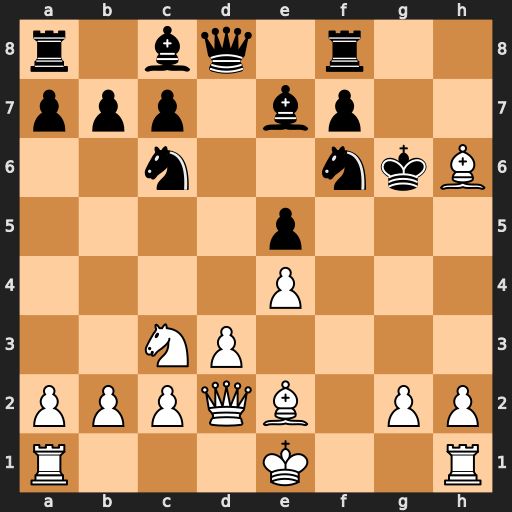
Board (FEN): r1bq1r2/ppp1bp2/2n2nkB/4p3/4P3/2NP4/PPPQB1PP/R3K2R
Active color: w
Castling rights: KQ
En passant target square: -
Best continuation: Qg5+ Kh7 Qg7#